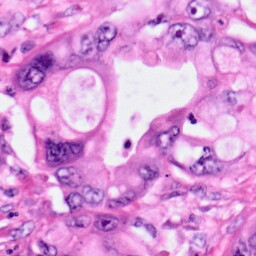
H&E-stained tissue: Pancreatic